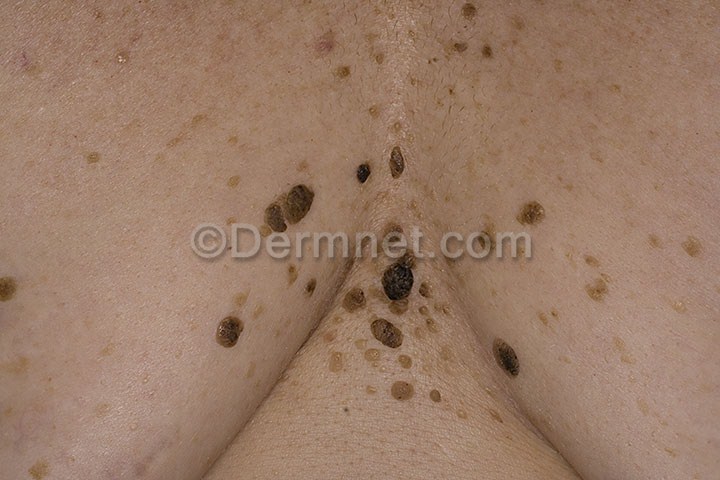
Disease: Seborrheic Keratoses and other Benign Tumors